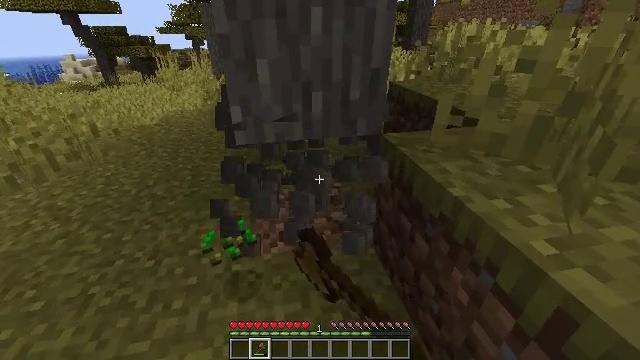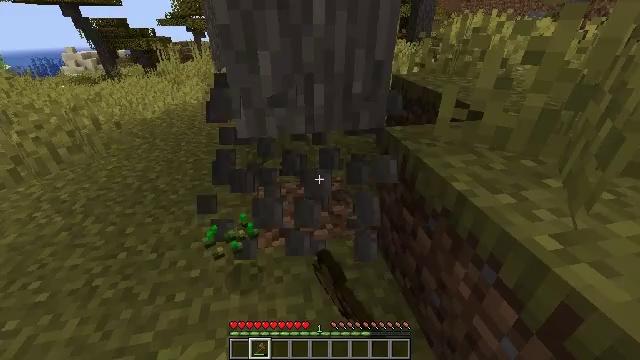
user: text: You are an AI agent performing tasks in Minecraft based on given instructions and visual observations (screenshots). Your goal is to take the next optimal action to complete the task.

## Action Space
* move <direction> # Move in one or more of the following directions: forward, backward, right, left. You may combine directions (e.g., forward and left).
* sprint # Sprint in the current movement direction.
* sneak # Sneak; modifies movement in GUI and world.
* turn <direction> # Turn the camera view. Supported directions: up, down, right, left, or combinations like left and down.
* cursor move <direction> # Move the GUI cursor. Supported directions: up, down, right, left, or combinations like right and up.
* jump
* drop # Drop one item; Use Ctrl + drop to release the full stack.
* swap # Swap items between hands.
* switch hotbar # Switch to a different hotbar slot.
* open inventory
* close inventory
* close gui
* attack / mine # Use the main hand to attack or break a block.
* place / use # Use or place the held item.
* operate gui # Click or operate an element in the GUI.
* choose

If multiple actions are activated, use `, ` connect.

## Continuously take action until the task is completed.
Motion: motion action
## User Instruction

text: Harvest the acacia log from the forest.
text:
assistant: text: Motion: turn down, attack / mine
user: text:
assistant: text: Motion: attack / mine